Aerial crown-view tile of a tropical tree (Barro Colorado Island, Panama), acquired 20241112:
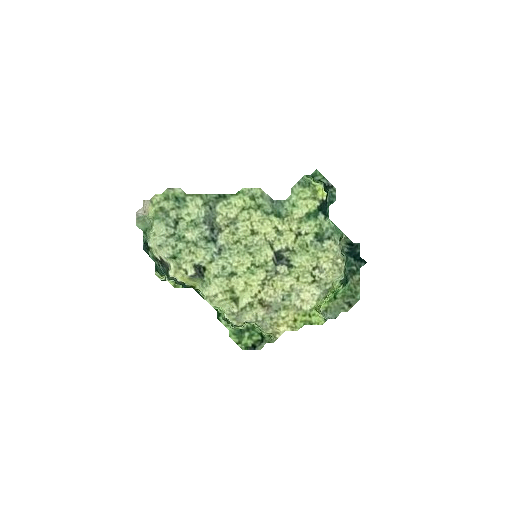
Species: Aiouea montana
GBIF accepted scientific name: Aiouea montana
Crown area: 39.664 m²